Interaction volume radius: 5 \u00c5
Interaction volume height: 10 \u00c5
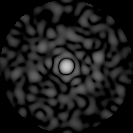
Disorder parameter: 0.874